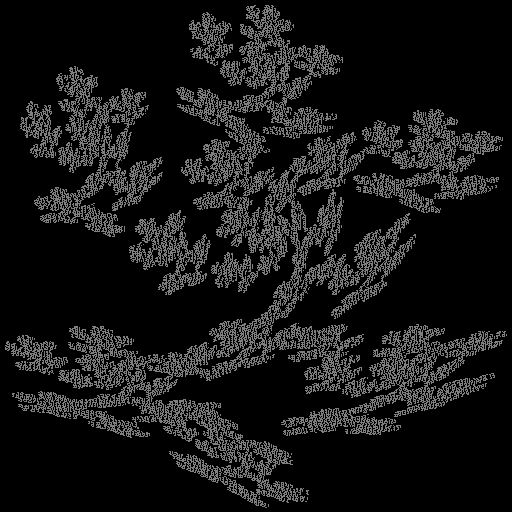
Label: pinetree